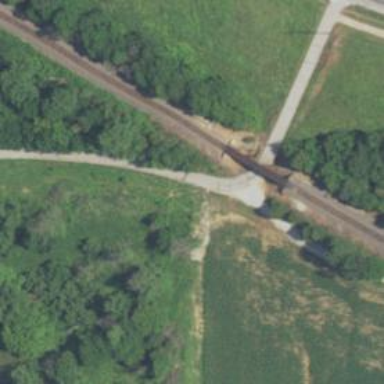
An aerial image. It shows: Bridge over railway line.